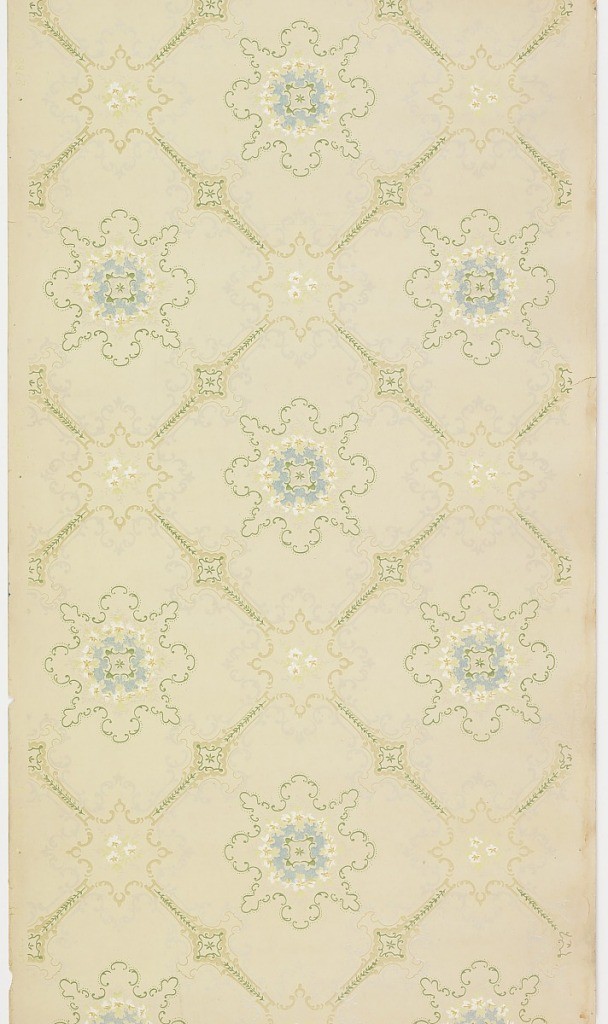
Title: Ceiling paper
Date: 1905–1915
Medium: Machine-printed paper, liquid mica
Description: Ornate lattice pattern of scrolls, lag and feather and floral medallions. Large medallions fill spaces with scrolls, beading, vining and floral motifs. Printed in greens, beige, brown, white, blue liquid mica and white liquid mica on beige ground.